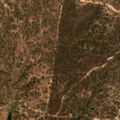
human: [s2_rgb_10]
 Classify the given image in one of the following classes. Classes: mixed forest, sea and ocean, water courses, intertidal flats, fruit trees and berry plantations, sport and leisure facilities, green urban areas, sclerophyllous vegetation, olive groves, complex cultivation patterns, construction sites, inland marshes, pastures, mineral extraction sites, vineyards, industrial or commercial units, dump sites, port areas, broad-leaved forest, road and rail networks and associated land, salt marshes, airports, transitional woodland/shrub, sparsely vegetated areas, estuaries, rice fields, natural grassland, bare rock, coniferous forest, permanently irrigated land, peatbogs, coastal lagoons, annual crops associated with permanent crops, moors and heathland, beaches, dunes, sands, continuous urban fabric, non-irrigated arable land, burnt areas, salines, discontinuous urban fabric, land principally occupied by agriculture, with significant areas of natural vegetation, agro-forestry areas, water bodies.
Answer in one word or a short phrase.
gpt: agro-forestry areas, broad-leaved forest